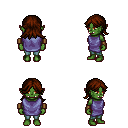
a pixel art fantasy rpg character, female body template, orc, green skin, chain tabard jacket, teal pants, brown loose hair, leather bracers, four views (front, back, left, right), 2x2 character sprite sheet, small pixel art, hard edges, no anti-aliasing